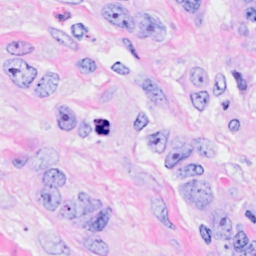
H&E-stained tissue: Breast